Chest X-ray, PA view. Patient: 52 years old, sex F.
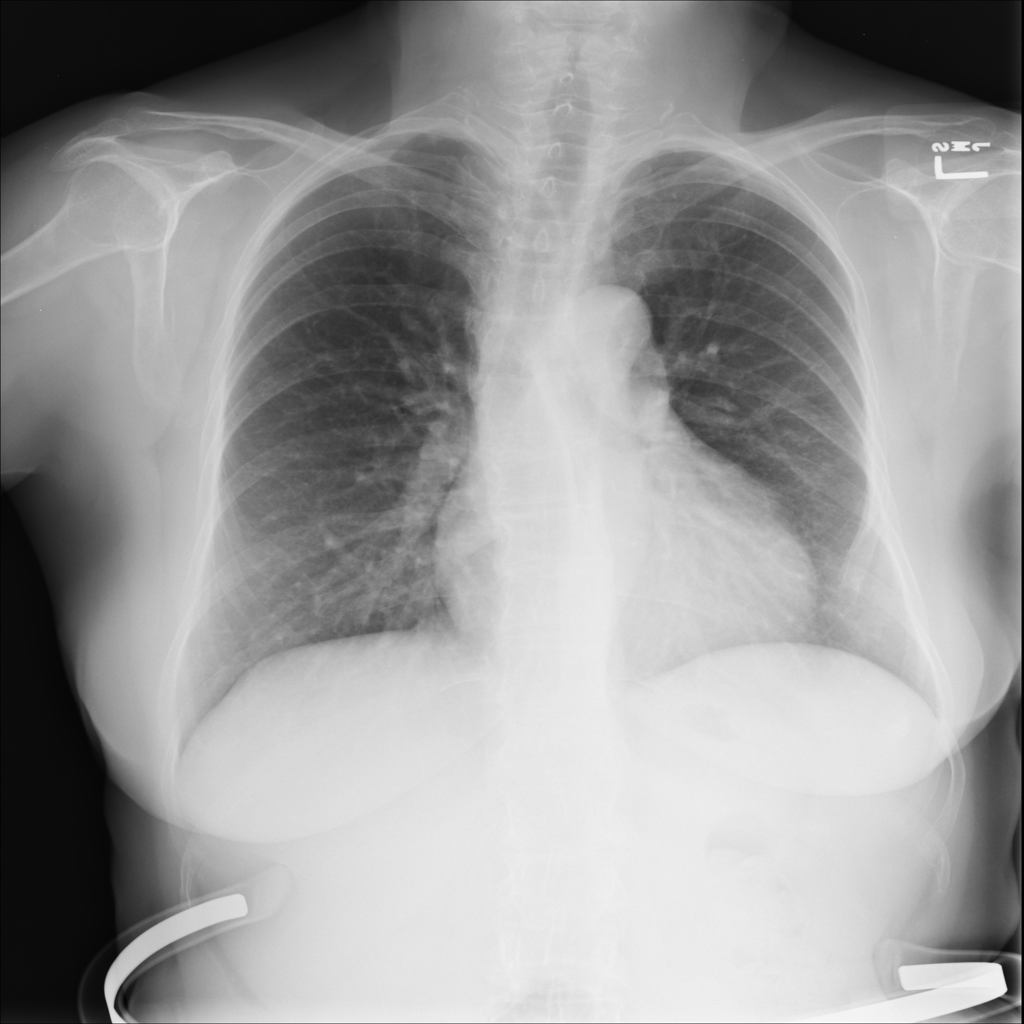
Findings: No Finding